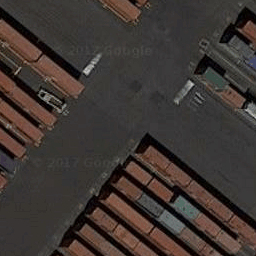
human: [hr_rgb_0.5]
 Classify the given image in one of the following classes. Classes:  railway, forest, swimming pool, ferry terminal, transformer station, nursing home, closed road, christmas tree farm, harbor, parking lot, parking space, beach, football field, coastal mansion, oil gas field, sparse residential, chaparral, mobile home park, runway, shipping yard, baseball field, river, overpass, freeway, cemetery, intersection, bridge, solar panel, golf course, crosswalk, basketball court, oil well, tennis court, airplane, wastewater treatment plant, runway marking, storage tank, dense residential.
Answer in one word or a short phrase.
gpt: shipping yard